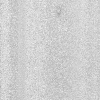
Atmospheric dust classification: dusty